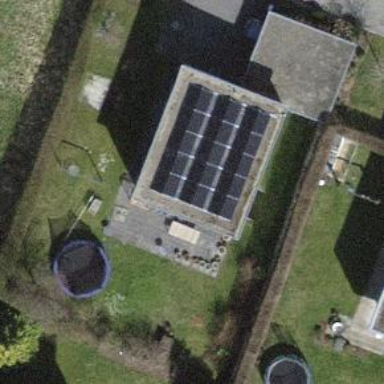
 consisting of solar photovoltaic panels."